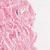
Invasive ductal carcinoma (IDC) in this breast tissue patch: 0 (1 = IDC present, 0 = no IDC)